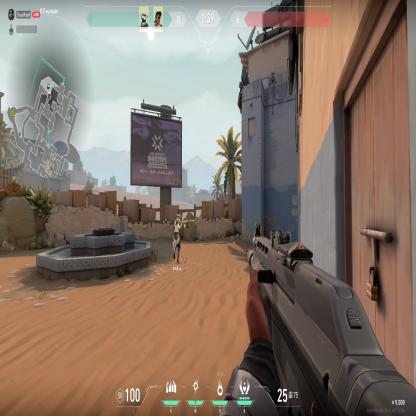
Label: teammate